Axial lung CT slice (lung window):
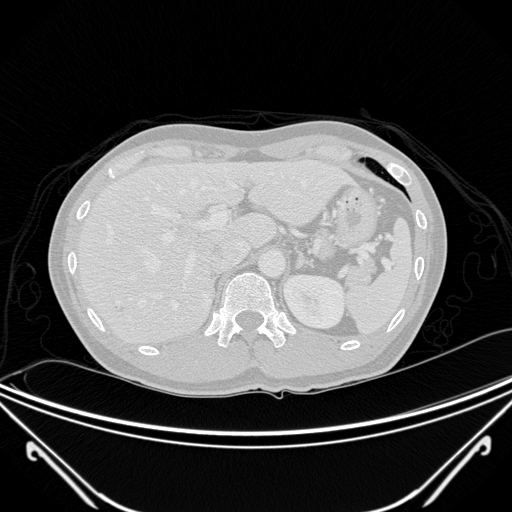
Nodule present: no